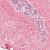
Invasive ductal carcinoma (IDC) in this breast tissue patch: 0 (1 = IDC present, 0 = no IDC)